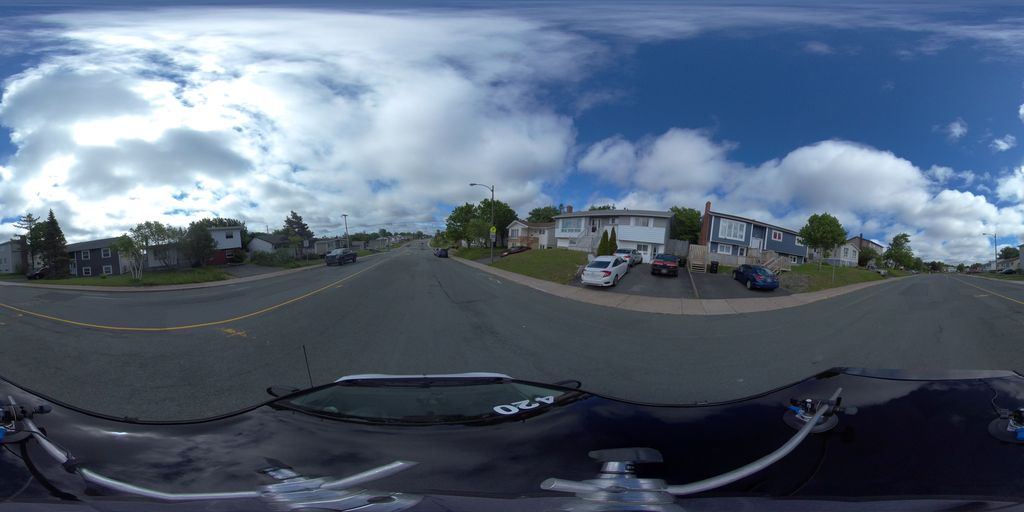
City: st_johns